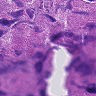
Metastatic tissue present: yes